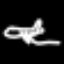
Label: airplane